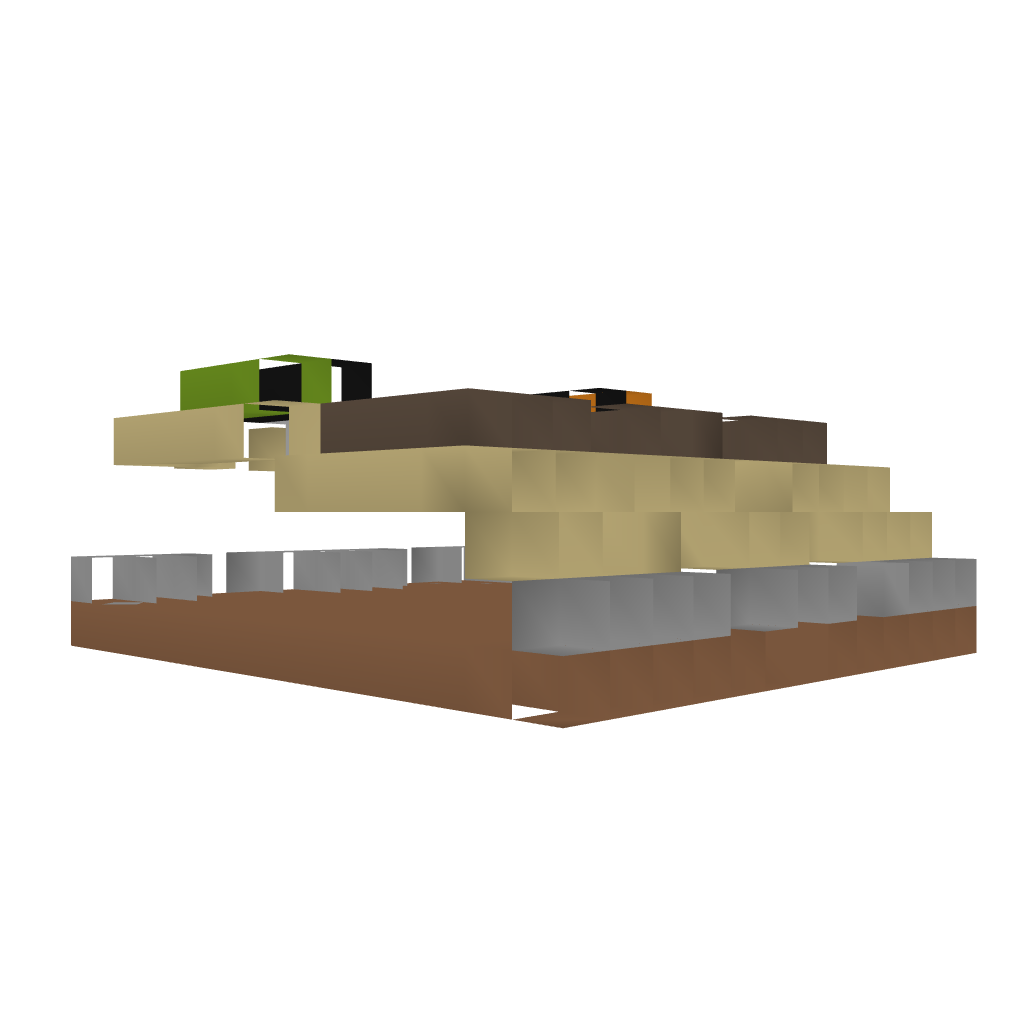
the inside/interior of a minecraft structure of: small elevated farm